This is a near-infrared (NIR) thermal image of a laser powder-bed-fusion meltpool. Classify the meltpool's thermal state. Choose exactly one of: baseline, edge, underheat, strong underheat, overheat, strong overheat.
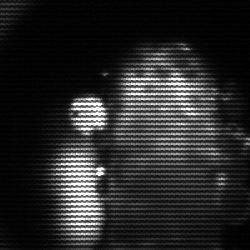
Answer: strong underheat